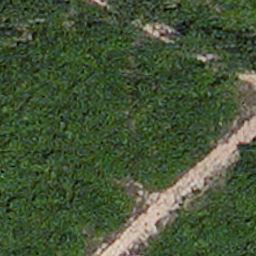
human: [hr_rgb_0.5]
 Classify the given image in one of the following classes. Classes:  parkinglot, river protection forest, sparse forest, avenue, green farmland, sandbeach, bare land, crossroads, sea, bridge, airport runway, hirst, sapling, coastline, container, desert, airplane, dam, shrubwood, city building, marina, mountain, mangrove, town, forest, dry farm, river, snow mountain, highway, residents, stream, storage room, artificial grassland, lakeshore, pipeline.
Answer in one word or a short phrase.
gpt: avenue